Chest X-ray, PA view. Patient: 57 years old, sex M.
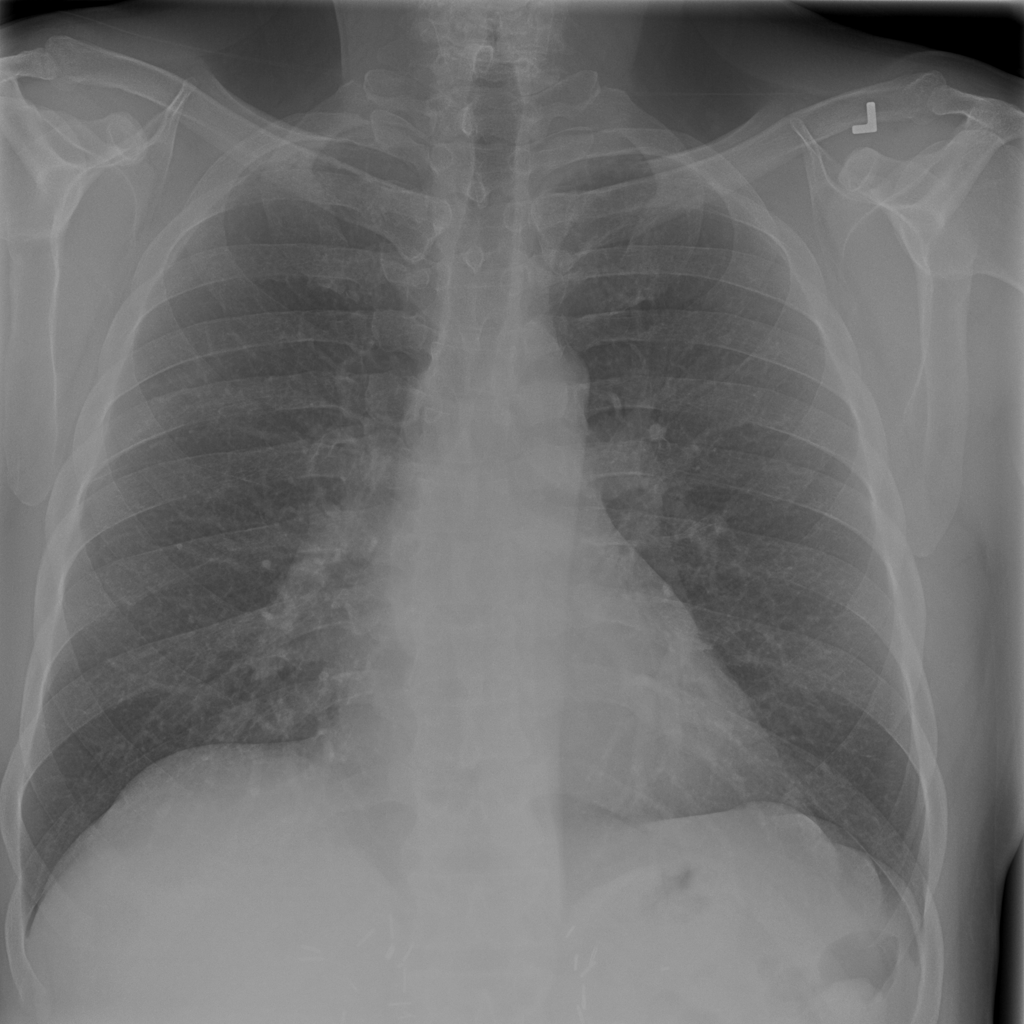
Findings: No Finding